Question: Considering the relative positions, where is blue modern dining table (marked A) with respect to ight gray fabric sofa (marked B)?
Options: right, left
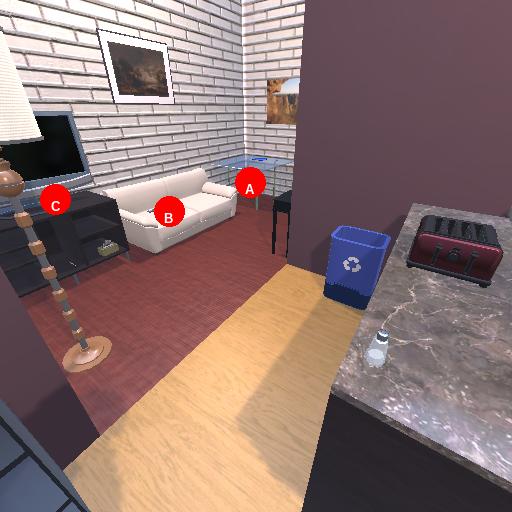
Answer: right